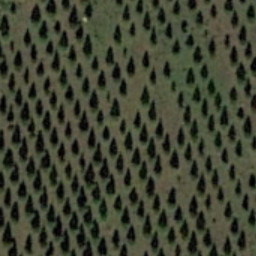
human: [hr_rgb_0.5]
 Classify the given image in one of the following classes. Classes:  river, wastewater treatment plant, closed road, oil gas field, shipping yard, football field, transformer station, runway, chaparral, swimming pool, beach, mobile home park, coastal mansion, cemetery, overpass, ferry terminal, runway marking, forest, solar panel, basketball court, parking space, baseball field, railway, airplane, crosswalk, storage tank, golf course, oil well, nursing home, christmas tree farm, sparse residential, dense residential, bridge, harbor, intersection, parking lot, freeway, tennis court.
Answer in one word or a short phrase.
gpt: christmas tree farm